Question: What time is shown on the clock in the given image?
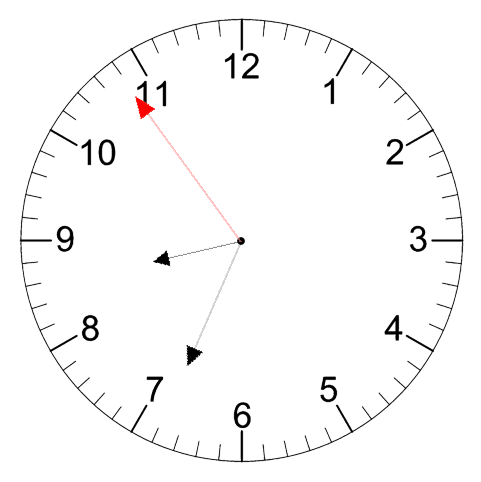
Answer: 08:33:54